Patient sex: F
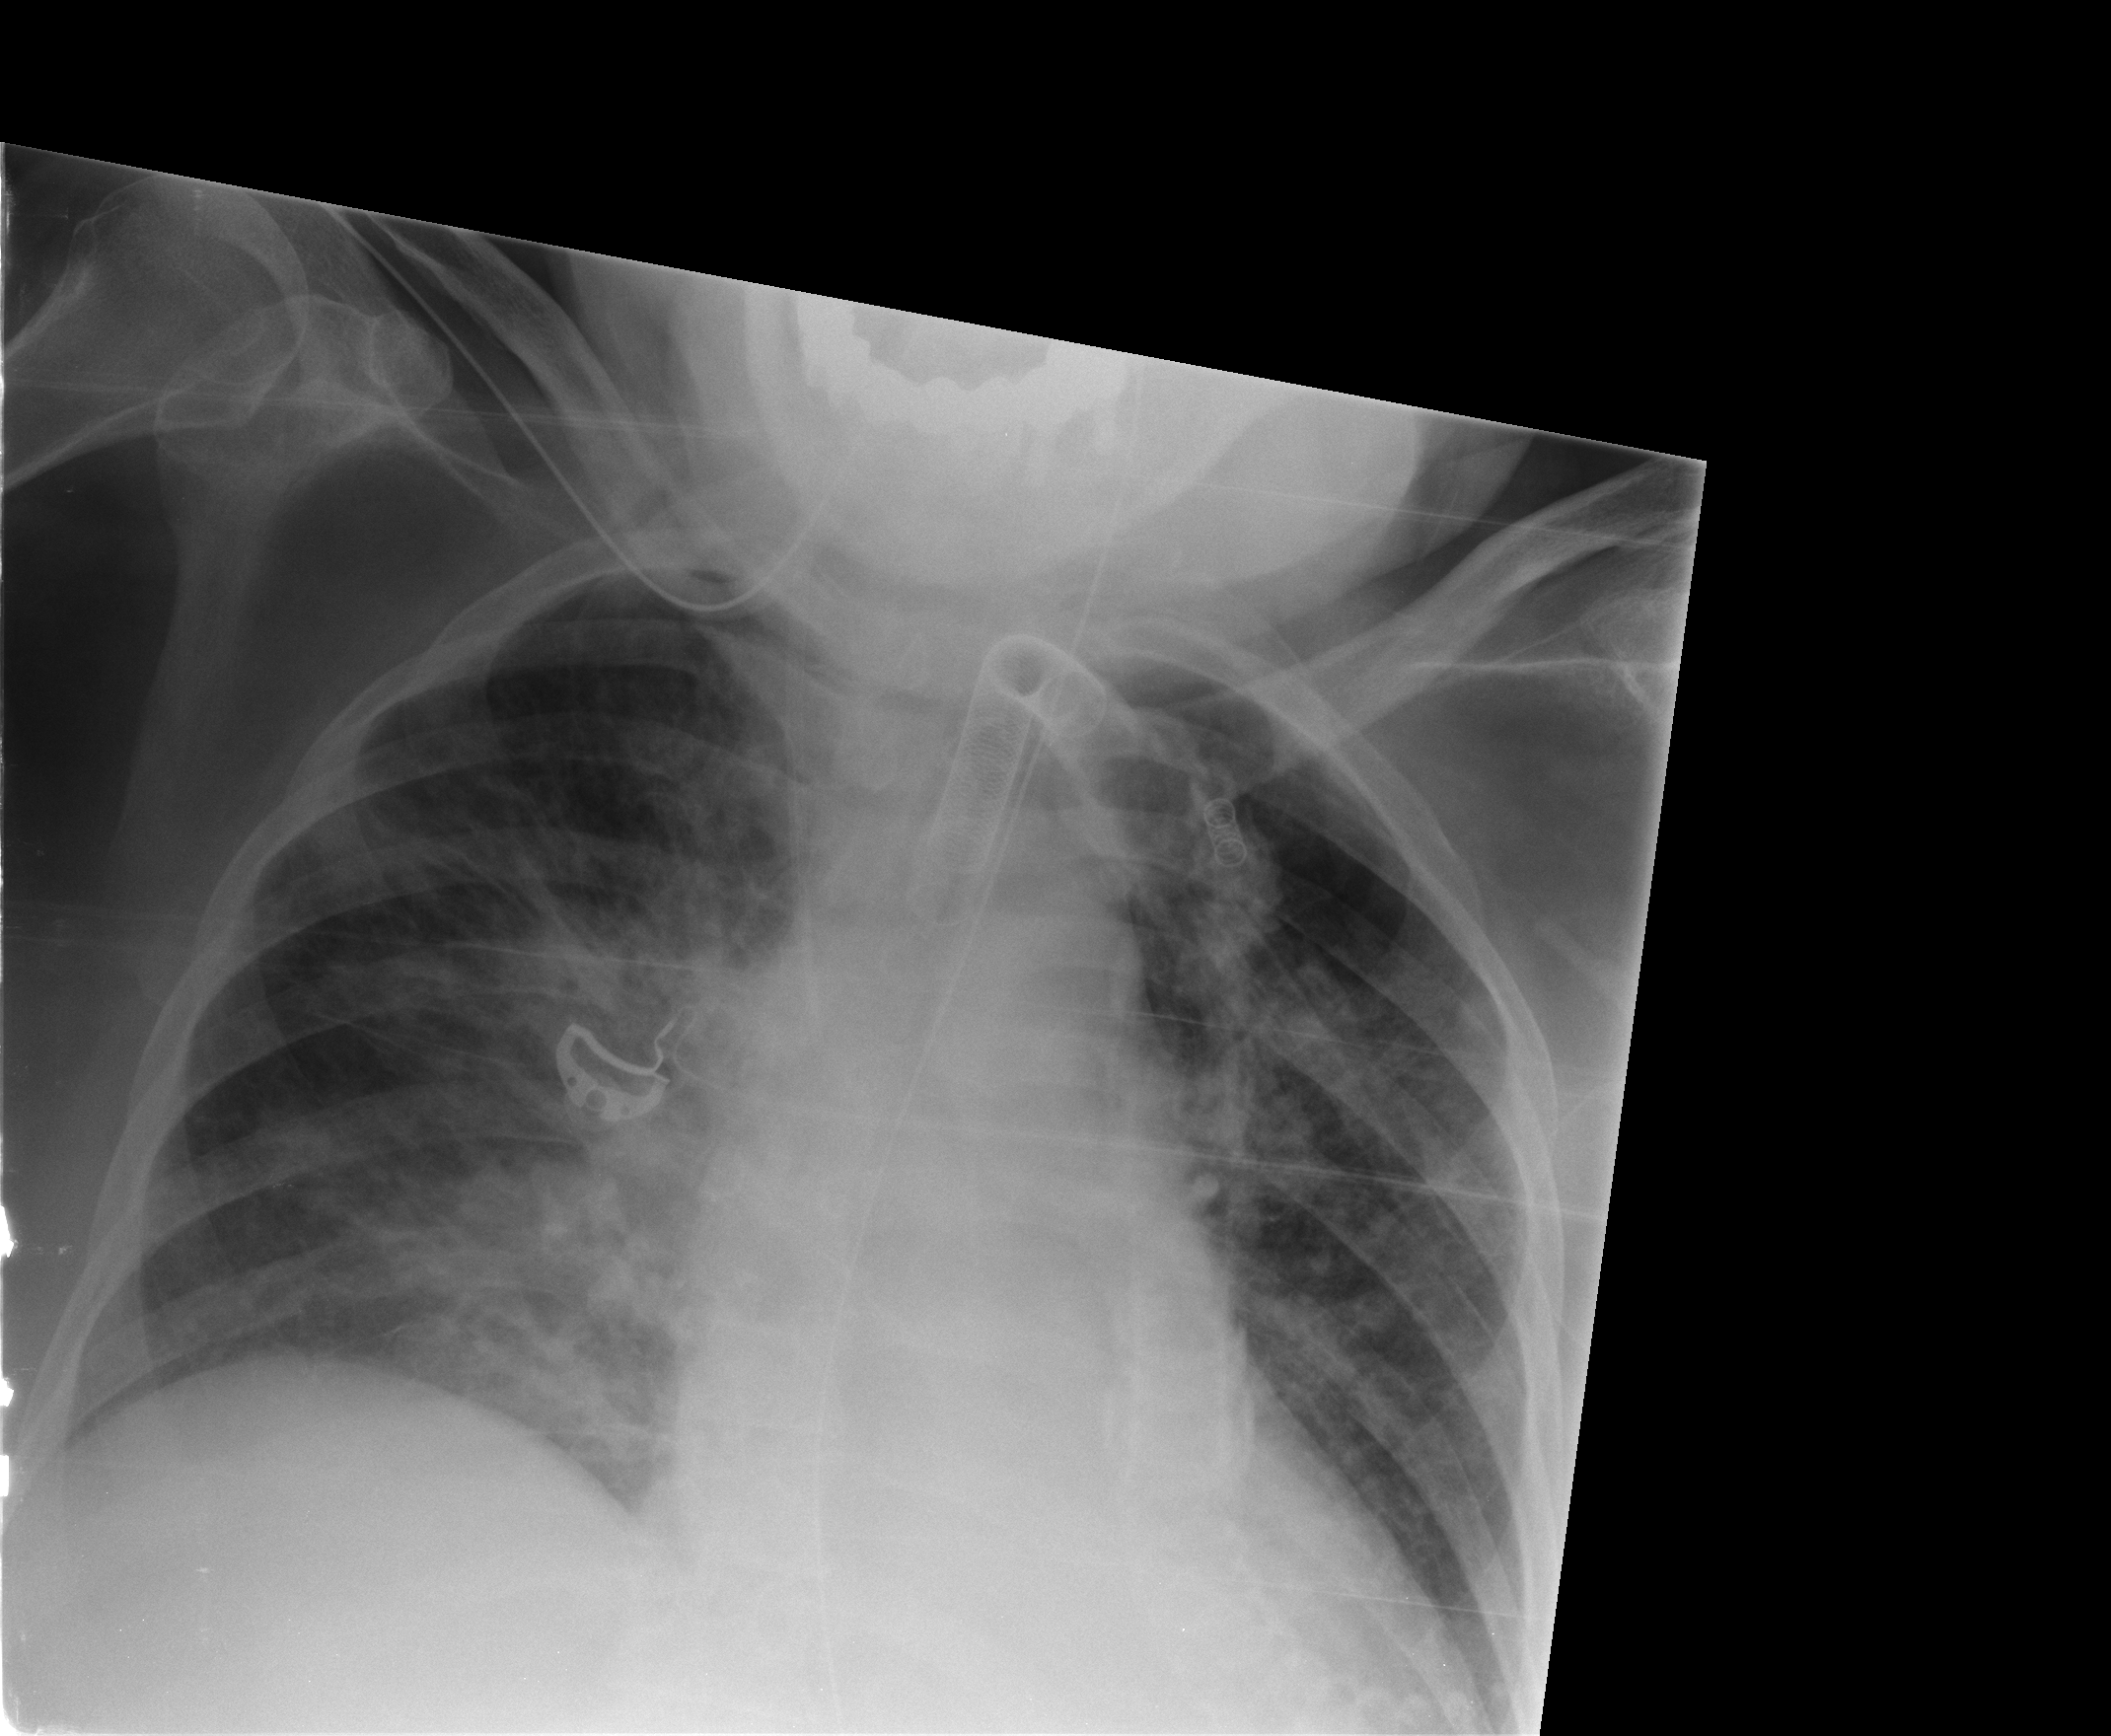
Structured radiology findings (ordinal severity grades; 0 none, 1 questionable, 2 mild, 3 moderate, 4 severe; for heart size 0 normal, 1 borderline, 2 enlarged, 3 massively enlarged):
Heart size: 2
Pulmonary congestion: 2
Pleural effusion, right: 0
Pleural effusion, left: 0
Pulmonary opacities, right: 2
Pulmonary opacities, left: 2
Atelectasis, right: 0
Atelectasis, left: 0